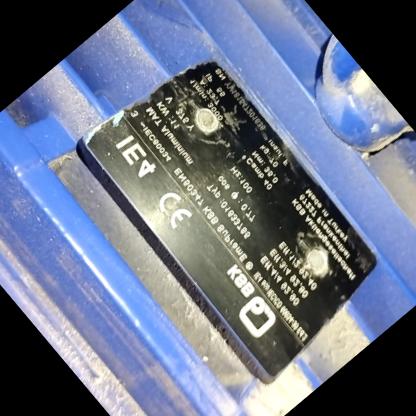
Klasa: tabliczka-znamionowa